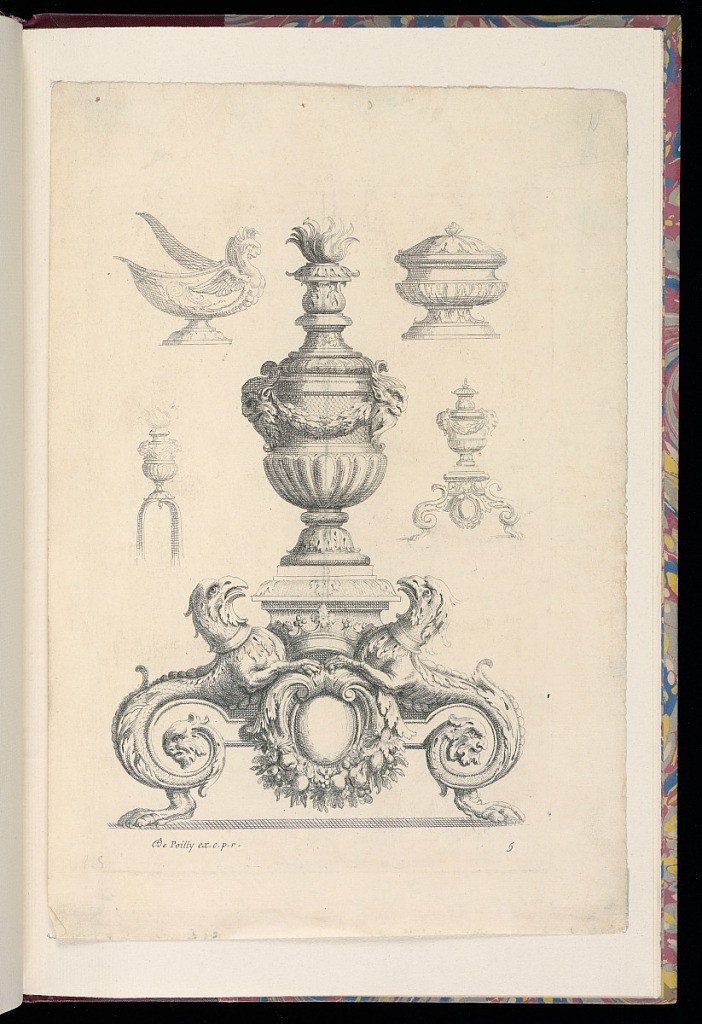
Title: Design for an Andiron
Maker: Jean Cotelle, French, 1607–1676
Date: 1622-1676
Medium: Etching on laid paper
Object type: Print
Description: Design for andiron, the base of which is flanked by two griffins whose bodies terminate in foliate scrolls and masks. Around the andiron are designs for another andiron, a design for a container, a handle for fire tongs, and a design for a container with a lid.